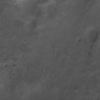
Atmospheric dust classification: not_dusty